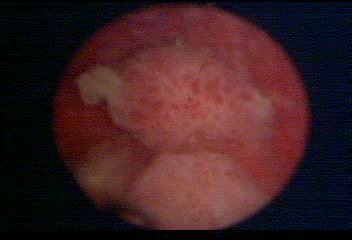
Modality: WLC
Class: Malignant
Subclass: HighGradePapillary
Lesion: L1
Stage: T1
Morphology: Papillary
Bladder cancer association: Yes
Annotated structures: Tumor, Tumor